Question: Here is the scenario I find myself in.
I have a reasonably big table that I need to query the latest records from. Here is the create for the essential columns for the query:
'''
CREATE TABLE [dbo].[ChannelValue](
[ID] [bigint] IDENTITY(1,1) NOT NULL,
[UpdateRecord] [bit] NOT NULL,
[VehicleID] [int] NOT NULL,
[UnitID] [int] NOT NULL,
[RecordInsert] [datetime] NOT NULL,
[TimeStamp] [datetime] NOT NULL
) ON [PRIMARY]
GO
'''
The ID column is a Primary Key and there is a non-Clustered index on VehicleID and TimeStamp
'''
CREATE NONCLUSTERED INDEX [IX_ChannelValue_TimeStamp_VehicleID] ON [dbo].[ChannelValue]
(
[TimeStamp] ASC,
[VehicleID] ASC
)ON [PRIMARY]
GO
'''
The table I'm working on to optimise my query is a little over 23 million rows and is only a 10th of the sizes the query needs to operate against.
I need to return the latest row for each VehicleID.
I've been looking through the responses to this question here on StackOverflow and I've done a fair bit of Googling and there seem to be 3 or 4 common ways of doing this on SQL Server 2005 and upwards.
So far the fastest method I've found is the following query:
'''
SELECT cv.*
FROM ChannelValue cv
WHERE cv.TimeStamp = (
SELECT
MAX(TimeStamp)
FROM ChannelValue
WHERE ChannelValue.VehicleID = cv.VehicleID
)
'''
With the current amount of data in the table it takes about 6s to execute which is within reasonable limits but with the amount of data the table will contain in the live environment the query begins to perform too slow.
Looking at the execution plan my concern is around what SQL Server is doing to return the rows.
I cannot post the execution plan image because my Reputation isn't high enough but the index scan is parsing every single row within the table which is slowing the query down so much.

I've tried rewriting the query with several different methods including using the SQL 2005 Partition method like this:
'''
WITH cte
AS (
SELECT *,
ROW_NUMBER() OVER(PARTITION BY VehicleID ORDER BY TimeStamp DESC) AS seq
FROM ChannelValue
)
SELECT
VehicleID,
TimeStamp,
Col1
FROM cte
WHERE seq = 1
'''
But the performance of that query is even worse by quite a large magnitude.
I've tried re-structuring the query like this but the result speed and query execution plan is nearly identical:
'''
SELECT cv.*
FROM (
SELECT VehicleID
,MAX(TimeStamp) AS [TimeStamp]
FROM ChannelValue
GROUP BY VehicleID
) AS [q]
INNER JOIN ChannelValue cv
ON cv.VehicleID = q.VehicleID
AND cv.TimeStamp = q.TimeStamp
'''
I have some flexibility available to me around the table structure (although to a limited degree) so I can add indexes, indexed views and so forth or even additional tables to the database.
I would greatly appreciate any help at all here.
Added the link to the execution plan image.
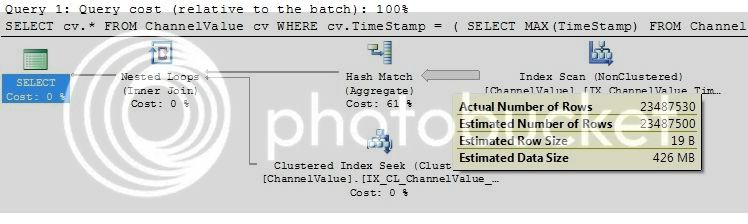
Answer: Depends on your data (how many rows are there per group?) and your indexes.
See <URL> for some performance comparisons of 3 approaches.
In your case with millions of rows for only a small number of Vehicles I would add an index on 'VehicleID, Timestamp' and do
'''
SELECT CA.*
FROM Vehicles V
CROSS APPLY (SELECT TOP 1 *
FROM ChannelValue CV
WHERE CV.VehicleID = V.VehicleID
ORDER BY TimeStamp DESC) CA
'''